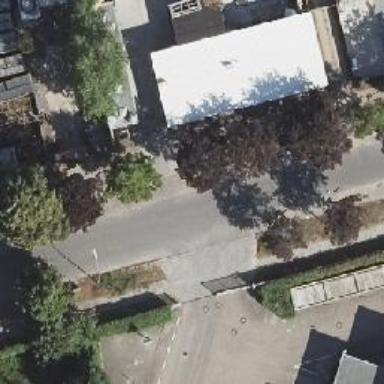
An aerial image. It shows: Residential road with sidewalks on both sides.